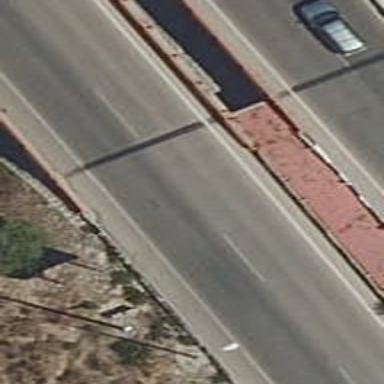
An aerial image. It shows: Trunk highway bridge with asphalt surface.